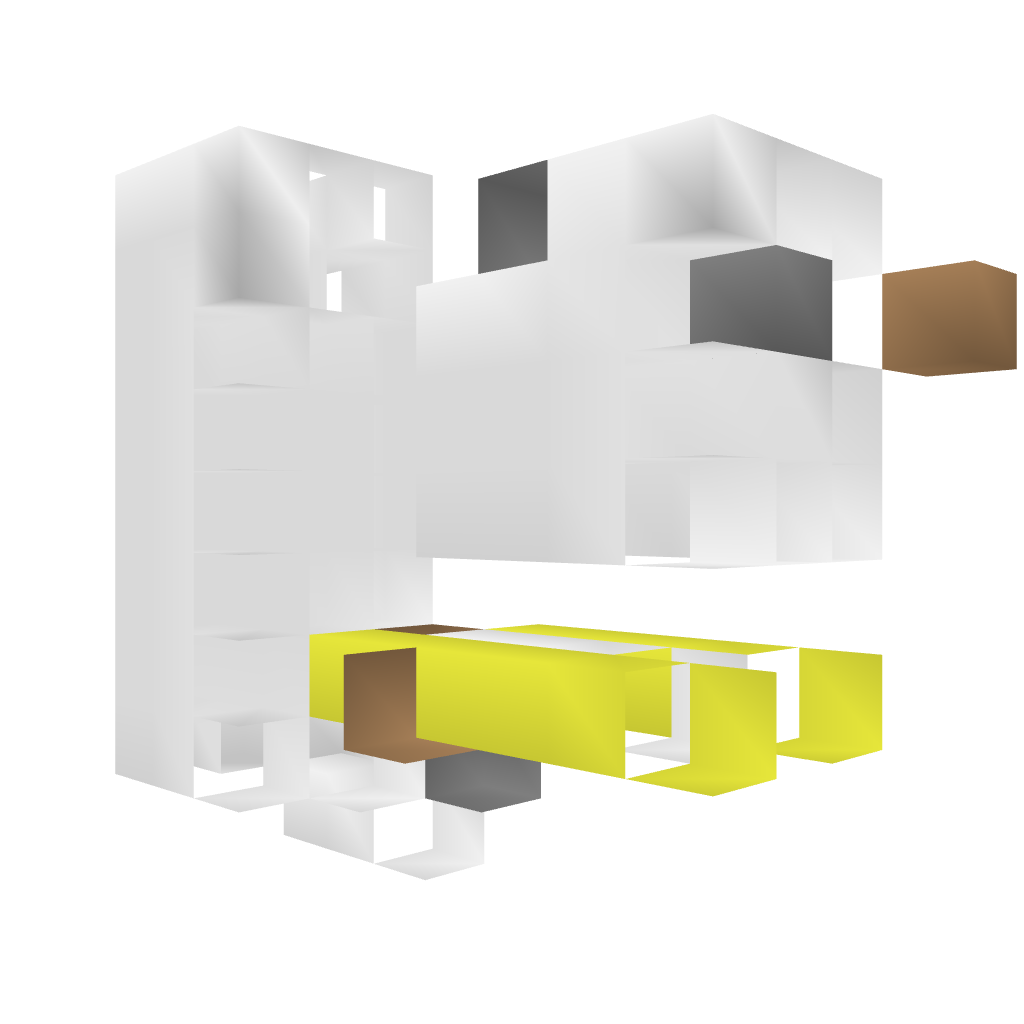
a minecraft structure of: Redstone Fish Tank bad low quality